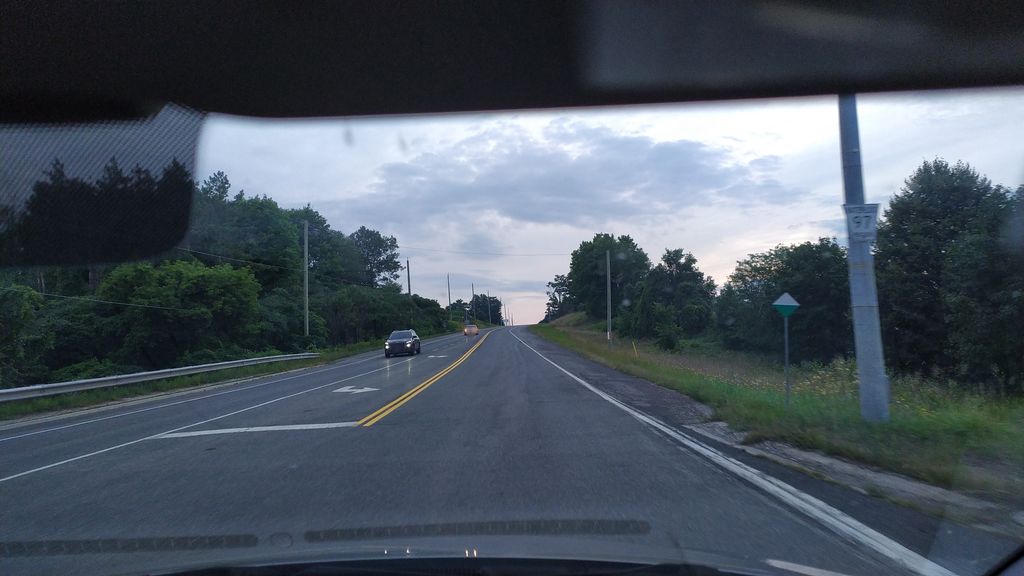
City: kitchener-waterloo